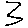
Label: zigzag